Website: macys
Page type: cart
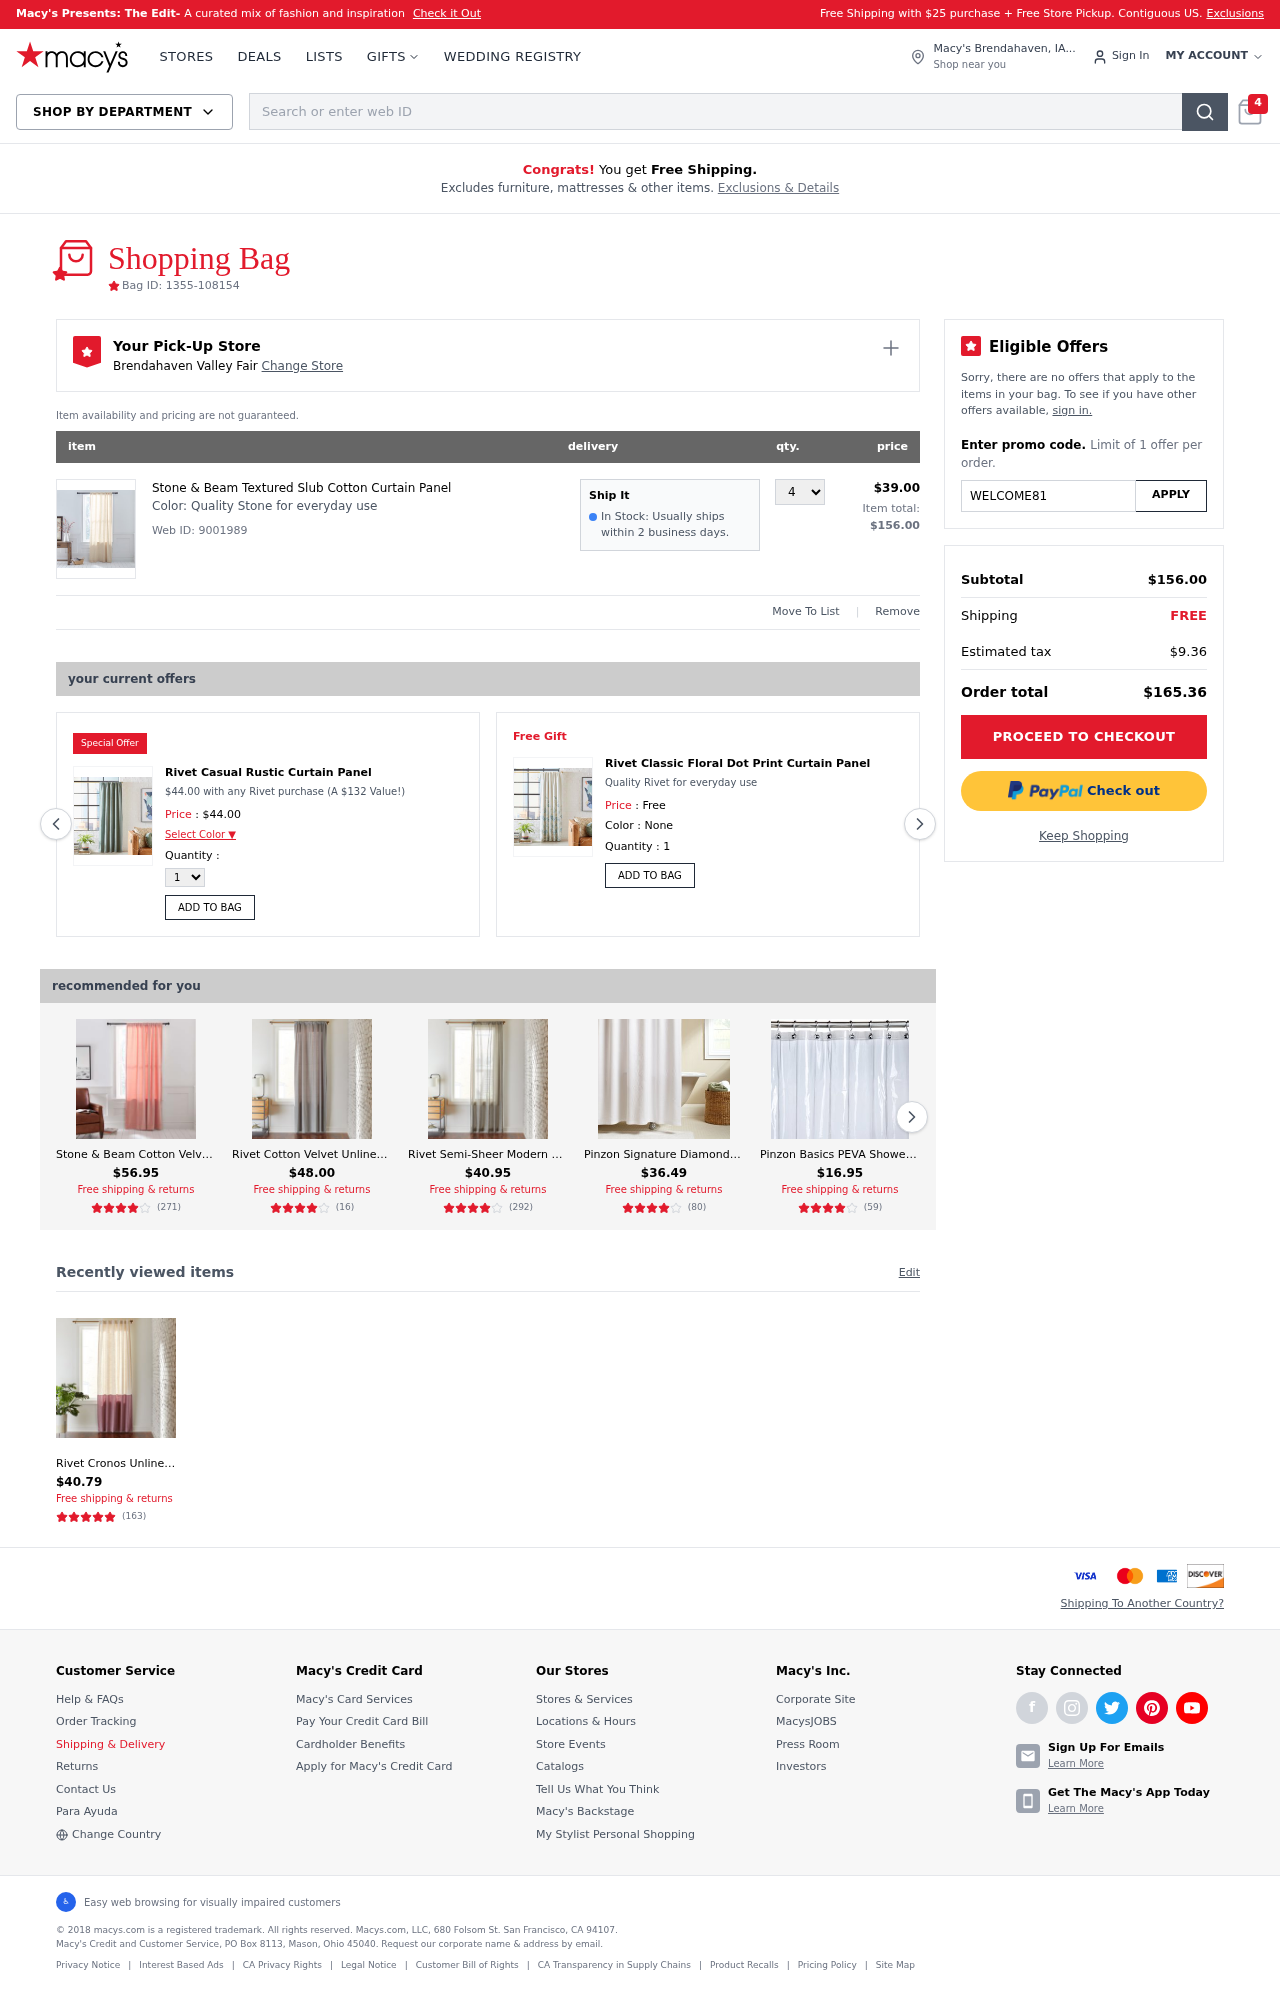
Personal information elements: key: PII_CITY
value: Brendahaven Valley Fair Change Store
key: PII_CITY_STATE
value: Brendahaven, IA
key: PII_PROMO_CODE
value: WELCOME81
Product elements: key: PRODUCT1_DESC
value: Quality Stone for everyday use
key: PRODUCT1_NAME
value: Stone & Beam Textured Slub Cotton Curtain Panel
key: PRODUCT1_PRICE
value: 39
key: PRODUCT1_QUANTITY
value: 4
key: PRODUCT2_NAME
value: Rivet Casual Rustic Curtain Panel
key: PRODUCT2_PRICE
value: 44
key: PRODUCT3_DESC
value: Quality Rivet for everyday use
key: PRODUCT3_NAME
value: Rivet Classic Floral Dot Print Curtain Panel
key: PRODUCT4_NAME
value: Stone & Beam Cotton Velvet Unlined Curtain
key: PRODUCT4_NUM_RATINGS
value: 271
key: PRODUCT4_PRICE
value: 56.95
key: PRODUCT4_RATING
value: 3.8
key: PRODUCT5_NAME
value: Rivet Cotton Velvet Unlined Curtain
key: PRODUCT5_NUM_RATINGS
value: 16
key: PRODUCT5_PRICE
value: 48
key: PRODUCT5_RATING
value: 4.1
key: PRODUCT6_NAME
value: Rivet Semi-Sheer Modern Pin-Stripe Linen Curtain
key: PRODUCT6_NUM_RATINGS
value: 292
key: PRODUCT6_PRICE
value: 40.95
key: PRODUCT6_RATING
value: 3.6
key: PRODUCT7_NAME
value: Pinzon Signature Diamond Matelasse Shower Curtain
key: PRODUCT7_NUM_RATINGS
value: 80
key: PRODUCT7_PRICE
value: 36.49
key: PRODUCT7_RATING
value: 3.6
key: PRODUCT8_NAME
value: Pinzon Basics PEVA Shower Curtain Liner - 72 x 72-inches
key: PRODUCT8_NUM_RATINGS
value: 59
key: PRODUCT8_PRICE
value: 16.95
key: PRODUCT8_RATING
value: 4.1
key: PRODUCT9_NAME
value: Rivet Cronos Unlined Curtain
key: PRODUCT9_NUM_RATINGS
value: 163
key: PRODUCT9_PRICE
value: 40.79
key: PRODUCT9_RATING
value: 4.7
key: PRODUCT2_DESC
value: $44.00 with any Rivet purchase (A $132 Value!)
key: PRODUCT1_WEB_ID
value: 9001989
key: PRODUCT1_TOTAL
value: $156.00
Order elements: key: ORDER_NUM_ITEMS
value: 4
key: ORDER_ID
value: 1355-108154
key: ORDER_SUBTOTAL
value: $156.00
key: ORDER_TAX
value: $9.36
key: ORDER_TOTAL
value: $165.36
Search elements: key: HEADER_SEARCH
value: Search or enter web ID